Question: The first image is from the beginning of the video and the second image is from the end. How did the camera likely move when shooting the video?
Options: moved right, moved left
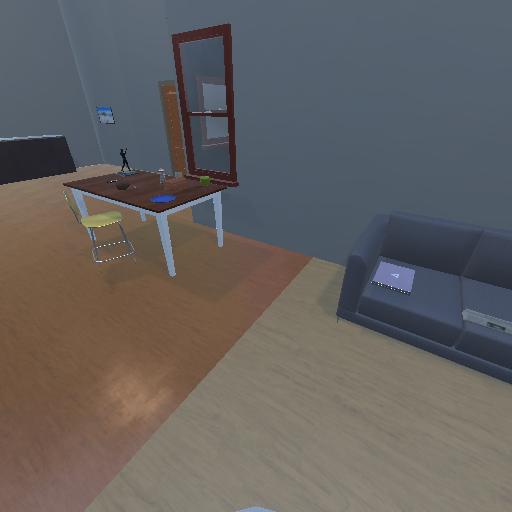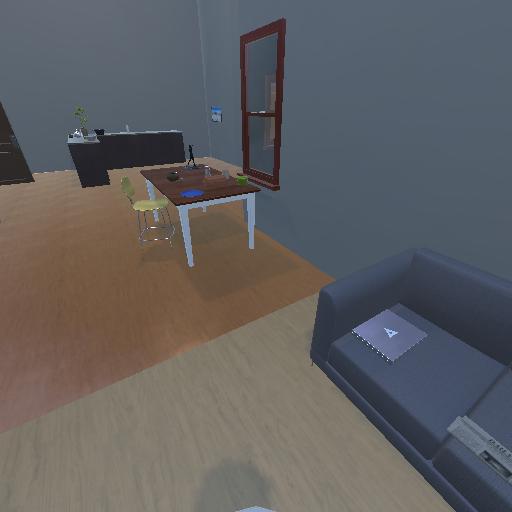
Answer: moved right